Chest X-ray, PA view. Patient: 23 years old, sex M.
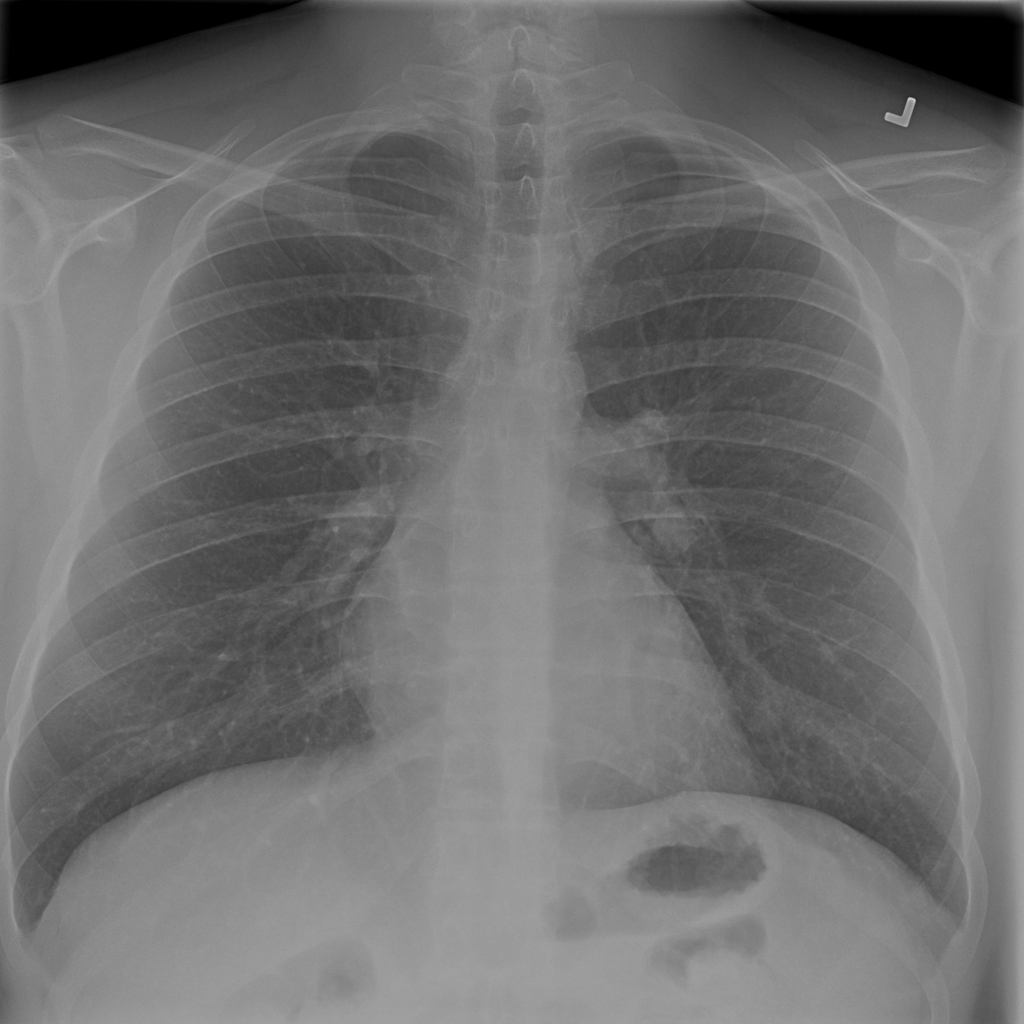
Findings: Nodule